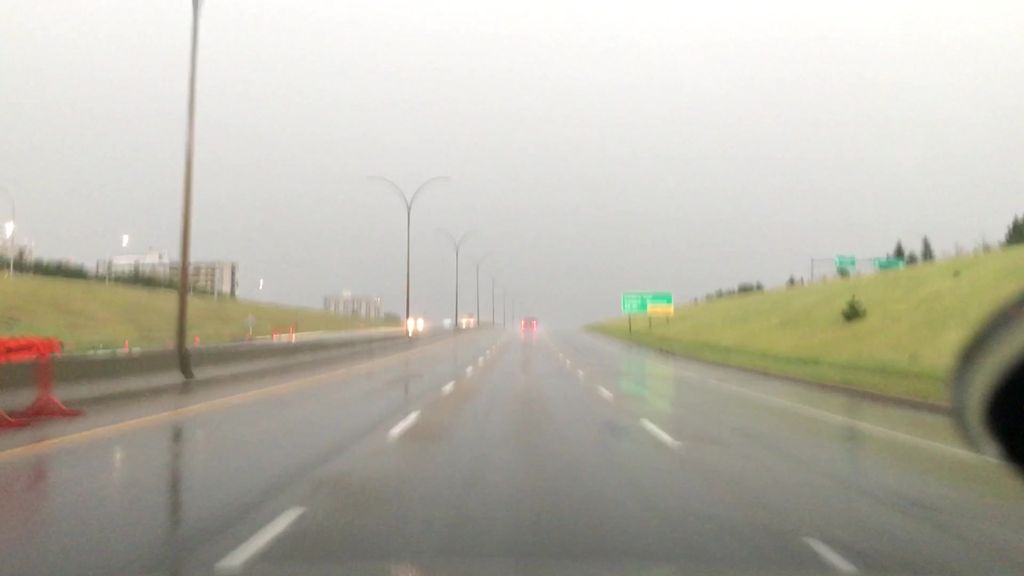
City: edmonton